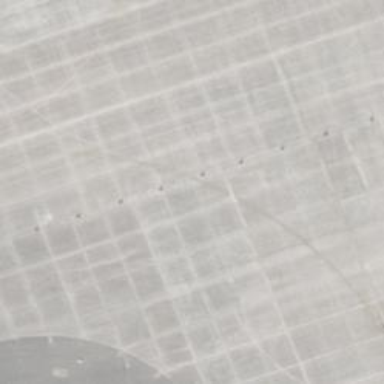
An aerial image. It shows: Taxiway at the airport with concrete surface.